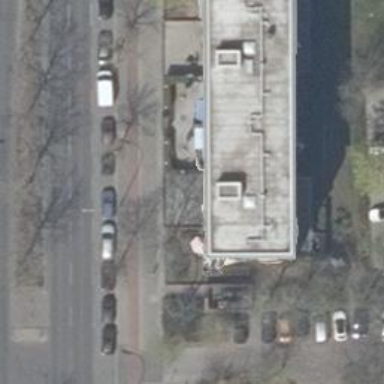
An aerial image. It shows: Restaurant.